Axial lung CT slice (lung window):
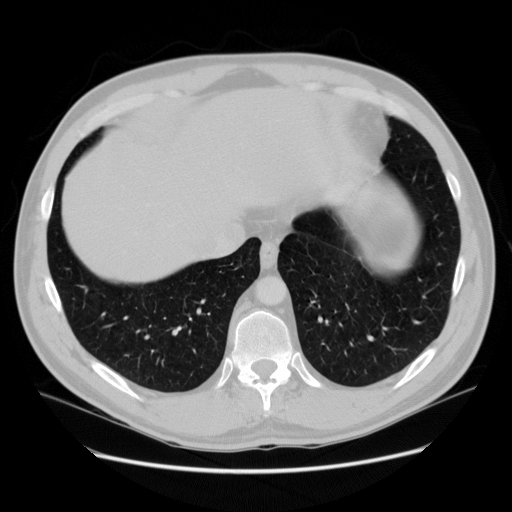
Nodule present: no